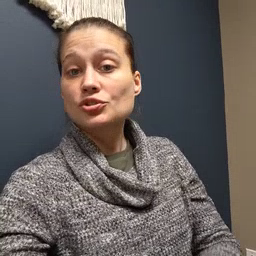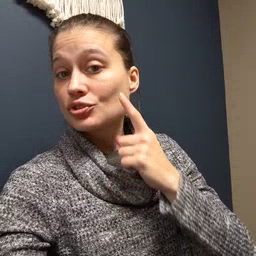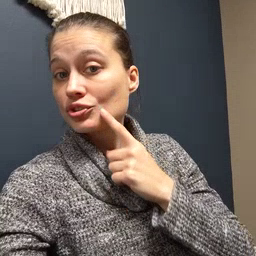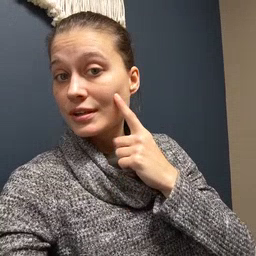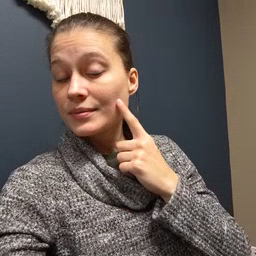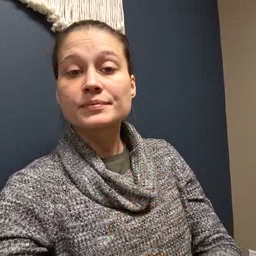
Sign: cheek